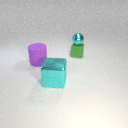
large cyan metal cube in front of large purple rubber cylinder